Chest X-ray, PA view. Patient: 59 years old, sex M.
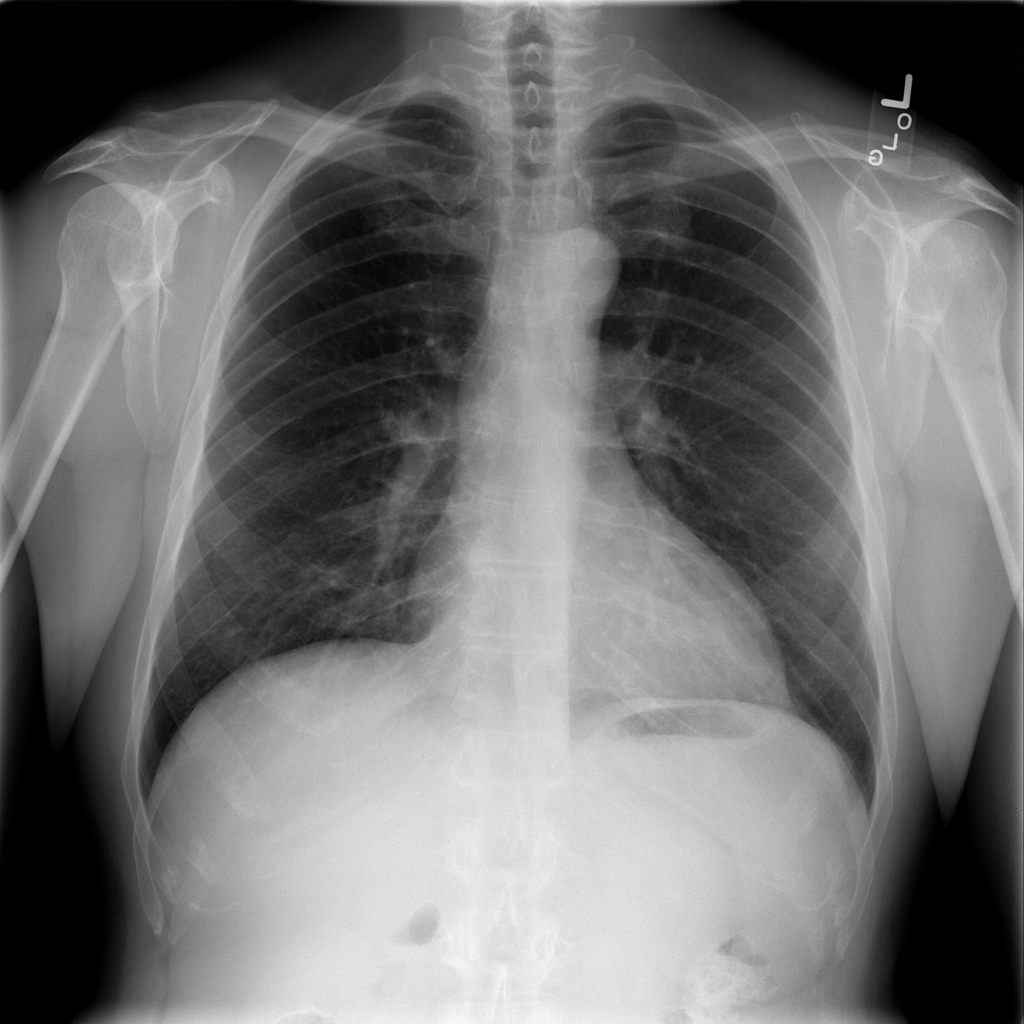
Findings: No Finding